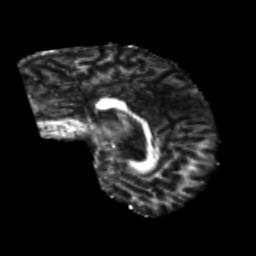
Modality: FA
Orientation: sagittal
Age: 22
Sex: male
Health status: healthy
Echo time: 0.074 s